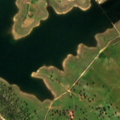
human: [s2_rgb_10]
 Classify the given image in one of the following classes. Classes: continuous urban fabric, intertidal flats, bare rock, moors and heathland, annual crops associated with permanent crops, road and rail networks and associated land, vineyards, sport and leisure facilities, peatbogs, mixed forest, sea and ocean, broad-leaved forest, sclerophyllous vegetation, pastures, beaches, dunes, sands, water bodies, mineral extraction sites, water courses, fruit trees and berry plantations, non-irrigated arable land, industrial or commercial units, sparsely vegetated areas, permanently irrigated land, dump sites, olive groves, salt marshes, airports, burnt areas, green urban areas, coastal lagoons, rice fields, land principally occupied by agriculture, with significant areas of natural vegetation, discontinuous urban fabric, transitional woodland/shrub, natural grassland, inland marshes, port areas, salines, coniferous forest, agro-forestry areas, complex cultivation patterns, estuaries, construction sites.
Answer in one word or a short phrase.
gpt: non-irrigated arable land, complex cultivation patterns, agro-forestry areas, water bodies